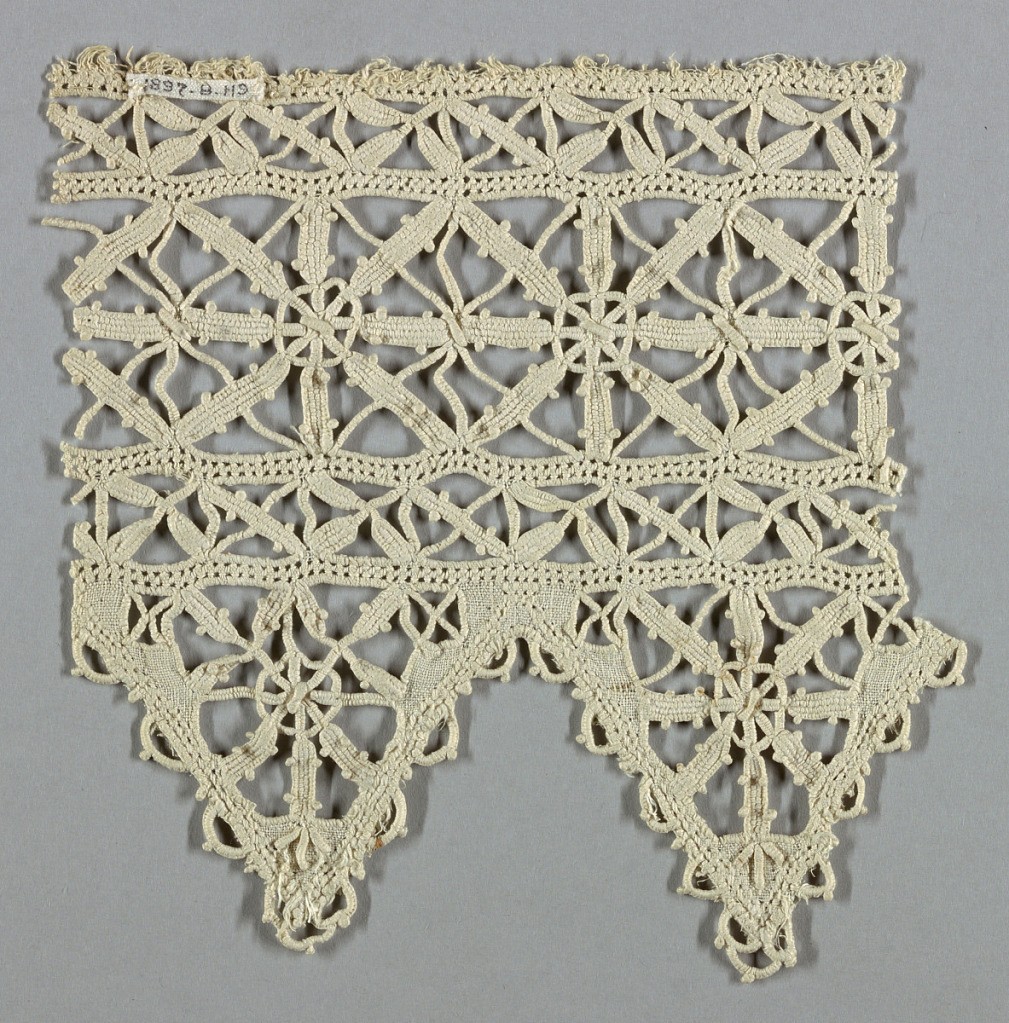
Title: Fragment
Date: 16th century
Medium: linen Technique: grid of withdrawn element with needle lace (reticella style)
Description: Wide panel with deep border of inverted triangles. Central panel in diamond-shaped design with tiny circles at intersections. Circle and spokes fill pointed border.